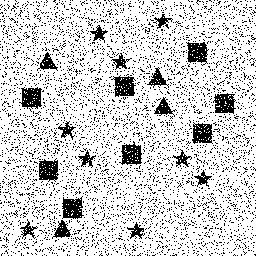
Squares: 8
Triangles: 4
Stars: 9
Total shapes: 21